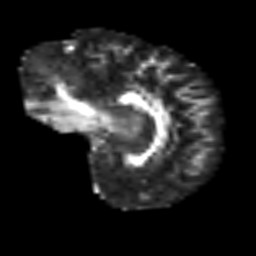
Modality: FA
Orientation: sagittal
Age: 54
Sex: male
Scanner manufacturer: siemens
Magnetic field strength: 3 T
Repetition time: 3.2 s
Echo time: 0.081 s